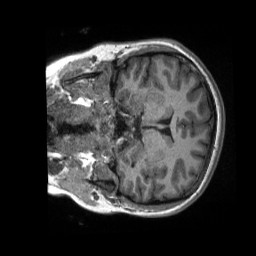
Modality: T1w
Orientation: coronal
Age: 25
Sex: female
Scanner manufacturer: siemens
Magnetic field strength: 3 T
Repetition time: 2.3 s
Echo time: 0.00288 s